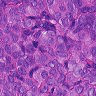
Metastatic tissue present: yes